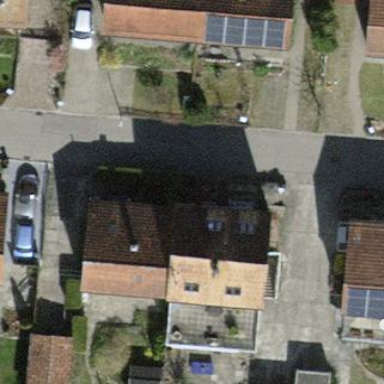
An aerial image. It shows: Semi-detached house.